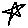
Label: star